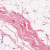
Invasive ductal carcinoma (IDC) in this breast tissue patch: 0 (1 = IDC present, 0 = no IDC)